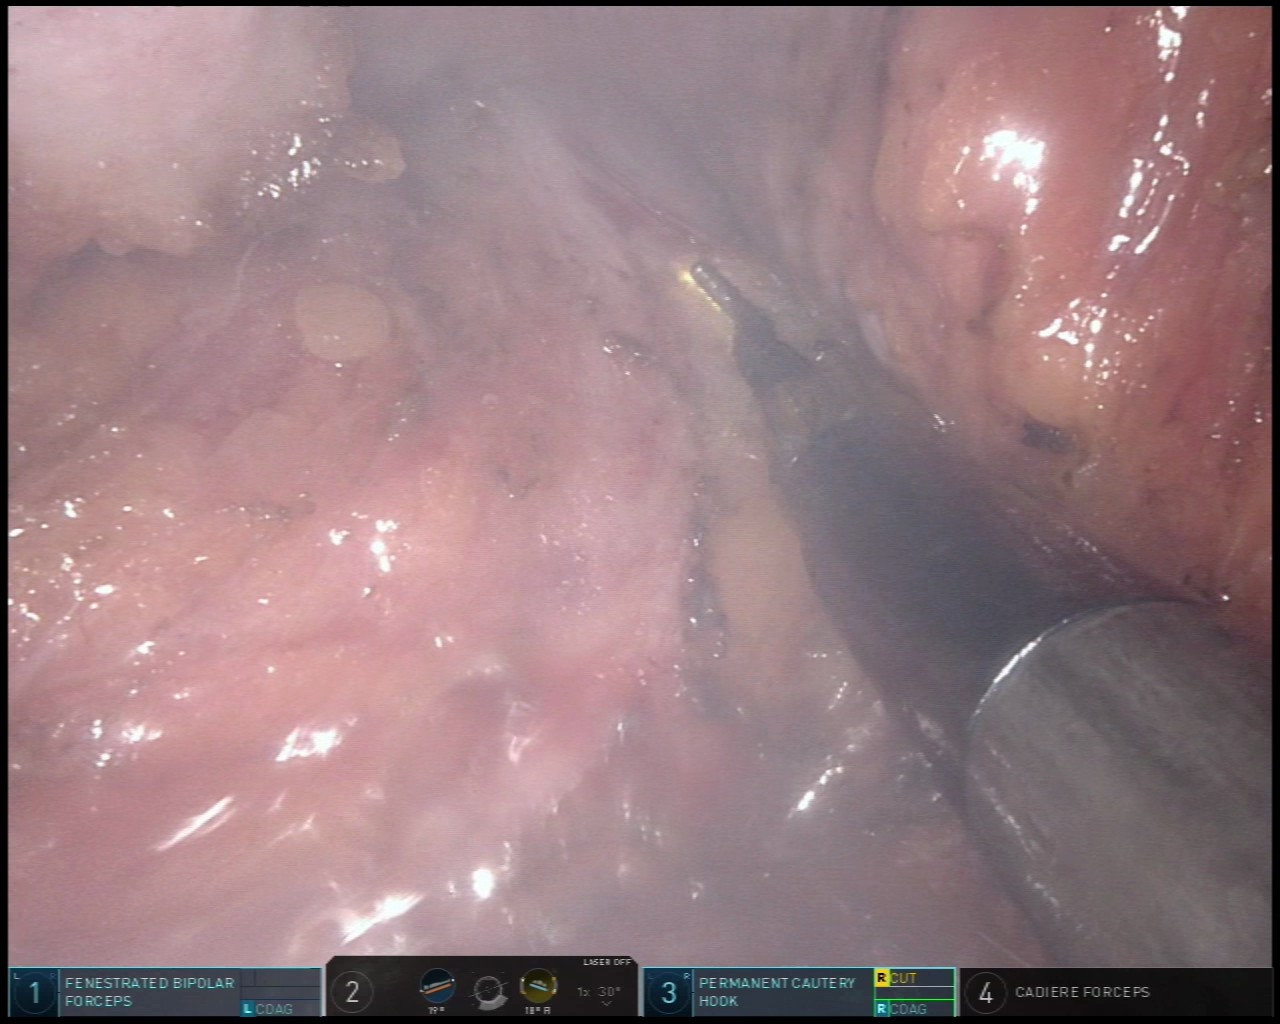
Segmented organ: vesicular_glands
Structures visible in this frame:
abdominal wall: no
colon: no
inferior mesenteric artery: no
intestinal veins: no
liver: no
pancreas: no
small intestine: no
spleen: no
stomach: no
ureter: no
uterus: no
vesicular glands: yes